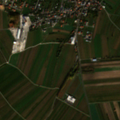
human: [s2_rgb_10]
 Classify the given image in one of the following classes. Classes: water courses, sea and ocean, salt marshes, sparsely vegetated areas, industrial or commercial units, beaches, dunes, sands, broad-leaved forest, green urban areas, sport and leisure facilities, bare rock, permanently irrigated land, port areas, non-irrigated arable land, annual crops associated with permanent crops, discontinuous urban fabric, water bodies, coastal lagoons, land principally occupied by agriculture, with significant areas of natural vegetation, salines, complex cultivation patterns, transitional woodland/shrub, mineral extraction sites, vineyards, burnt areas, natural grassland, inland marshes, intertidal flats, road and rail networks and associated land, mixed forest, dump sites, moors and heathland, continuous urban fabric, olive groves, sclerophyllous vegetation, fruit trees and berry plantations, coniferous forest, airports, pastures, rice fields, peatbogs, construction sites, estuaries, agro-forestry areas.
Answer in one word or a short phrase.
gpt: discontinuous urban fabric, non-irrigated arable land, vineyards